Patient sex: F
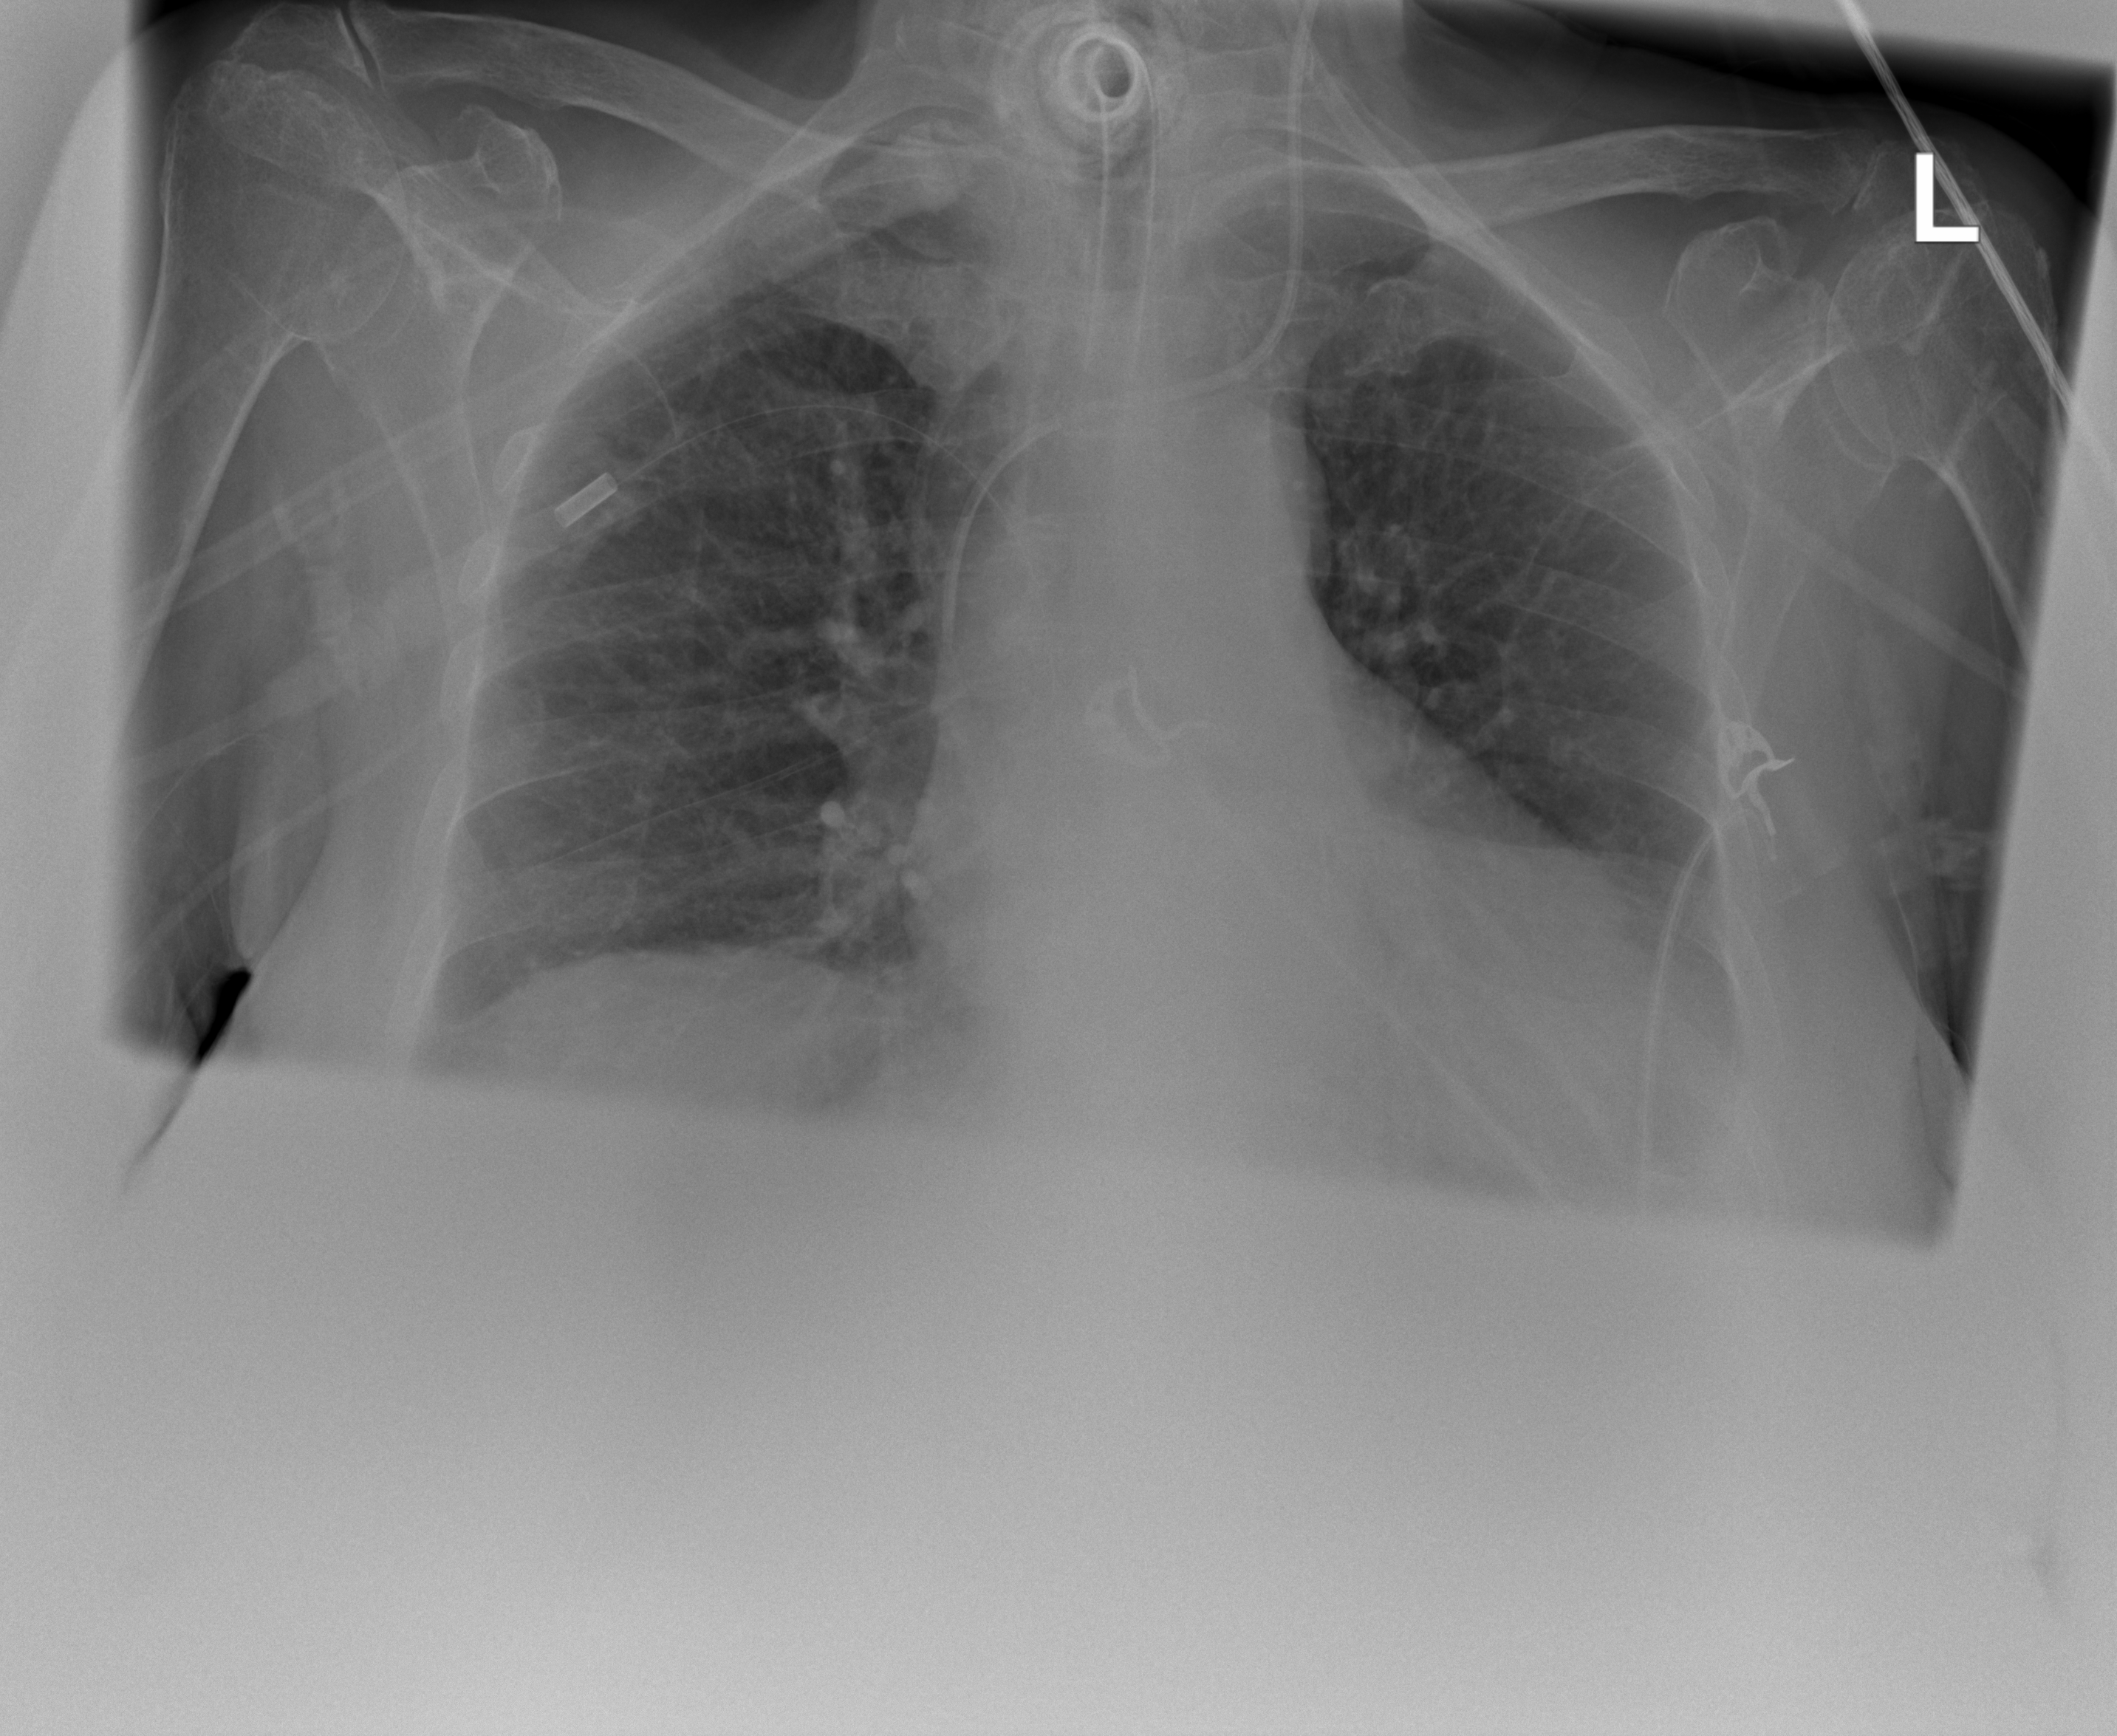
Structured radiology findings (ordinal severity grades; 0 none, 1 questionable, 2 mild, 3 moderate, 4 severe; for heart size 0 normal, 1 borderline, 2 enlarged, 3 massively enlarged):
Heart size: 1
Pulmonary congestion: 2
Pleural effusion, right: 0
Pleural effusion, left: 1
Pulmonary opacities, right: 0
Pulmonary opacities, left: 0
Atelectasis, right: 1
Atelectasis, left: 2